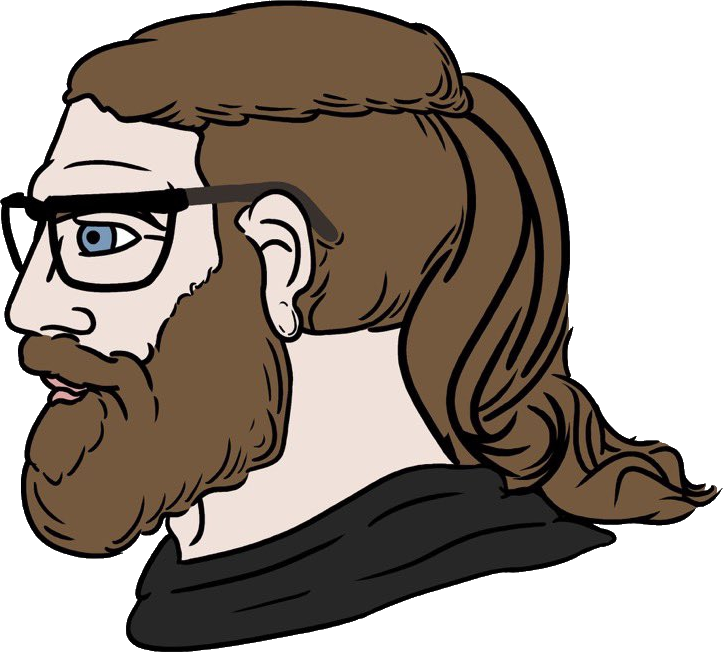
Label: 4_Yes_Chad